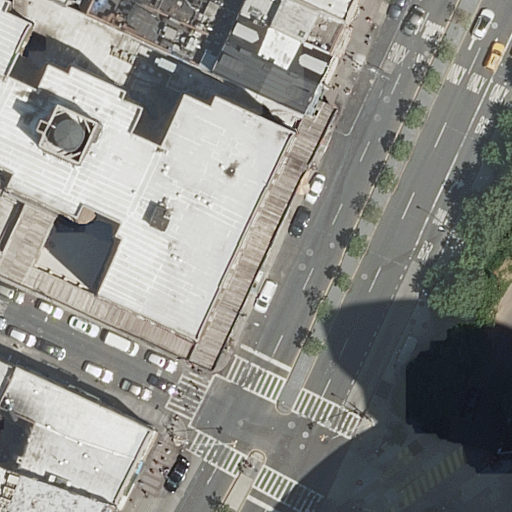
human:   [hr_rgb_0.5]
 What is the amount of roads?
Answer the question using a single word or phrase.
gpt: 15

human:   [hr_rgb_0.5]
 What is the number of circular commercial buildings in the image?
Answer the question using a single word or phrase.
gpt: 0

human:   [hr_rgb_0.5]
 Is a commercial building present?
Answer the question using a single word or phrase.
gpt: no

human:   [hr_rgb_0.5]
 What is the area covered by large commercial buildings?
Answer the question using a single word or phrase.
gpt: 0m2

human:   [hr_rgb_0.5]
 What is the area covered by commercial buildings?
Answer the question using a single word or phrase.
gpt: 0m2

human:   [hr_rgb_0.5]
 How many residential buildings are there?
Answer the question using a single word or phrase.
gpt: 9

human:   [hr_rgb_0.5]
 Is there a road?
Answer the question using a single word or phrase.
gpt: yes

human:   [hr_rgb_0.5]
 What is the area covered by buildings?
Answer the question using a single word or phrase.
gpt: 3754m2

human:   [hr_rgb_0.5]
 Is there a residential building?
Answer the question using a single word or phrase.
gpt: yes

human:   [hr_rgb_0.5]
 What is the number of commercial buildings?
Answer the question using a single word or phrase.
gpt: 0

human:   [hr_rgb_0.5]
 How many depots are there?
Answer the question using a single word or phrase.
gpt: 0

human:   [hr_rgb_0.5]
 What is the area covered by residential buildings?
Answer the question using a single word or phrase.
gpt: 3754m2

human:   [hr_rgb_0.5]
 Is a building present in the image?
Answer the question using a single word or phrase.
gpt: yes

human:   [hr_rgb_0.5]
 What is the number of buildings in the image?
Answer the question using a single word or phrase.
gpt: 9

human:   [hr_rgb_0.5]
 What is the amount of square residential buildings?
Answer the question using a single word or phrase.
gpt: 0

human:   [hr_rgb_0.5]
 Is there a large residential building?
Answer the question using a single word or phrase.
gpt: yes

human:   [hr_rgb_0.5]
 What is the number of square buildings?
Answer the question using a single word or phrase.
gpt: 0

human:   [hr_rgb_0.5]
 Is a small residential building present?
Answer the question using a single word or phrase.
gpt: yes

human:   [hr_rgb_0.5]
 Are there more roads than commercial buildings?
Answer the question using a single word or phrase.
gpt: yes

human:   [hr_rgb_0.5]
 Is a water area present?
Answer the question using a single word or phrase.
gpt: no

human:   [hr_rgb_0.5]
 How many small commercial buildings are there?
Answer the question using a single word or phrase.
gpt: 0

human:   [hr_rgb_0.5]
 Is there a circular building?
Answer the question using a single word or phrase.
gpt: no

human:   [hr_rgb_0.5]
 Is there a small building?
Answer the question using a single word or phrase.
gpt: yes

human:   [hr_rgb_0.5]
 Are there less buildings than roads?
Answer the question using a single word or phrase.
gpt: yes

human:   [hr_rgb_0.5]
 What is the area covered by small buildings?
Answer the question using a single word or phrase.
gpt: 43m2

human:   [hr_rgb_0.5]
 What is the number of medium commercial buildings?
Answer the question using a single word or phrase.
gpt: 0

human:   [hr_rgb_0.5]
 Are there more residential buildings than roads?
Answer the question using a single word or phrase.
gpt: no

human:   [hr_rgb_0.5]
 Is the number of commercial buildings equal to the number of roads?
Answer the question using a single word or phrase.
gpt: no

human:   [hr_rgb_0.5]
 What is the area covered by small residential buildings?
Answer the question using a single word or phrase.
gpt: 43m2

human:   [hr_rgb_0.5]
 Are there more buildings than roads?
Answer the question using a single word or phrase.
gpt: no

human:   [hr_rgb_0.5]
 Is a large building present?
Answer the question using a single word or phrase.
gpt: yes

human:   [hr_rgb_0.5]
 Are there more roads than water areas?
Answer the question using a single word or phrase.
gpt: yes

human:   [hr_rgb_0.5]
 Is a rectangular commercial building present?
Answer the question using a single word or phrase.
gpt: no

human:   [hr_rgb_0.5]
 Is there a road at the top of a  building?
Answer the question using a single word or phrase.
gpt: yes

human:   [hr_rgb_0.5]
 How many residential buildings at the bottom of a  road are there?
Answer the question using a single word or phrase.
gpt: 3

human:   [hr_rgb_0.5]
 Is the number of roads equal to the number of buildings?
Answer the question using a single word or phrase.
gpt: no

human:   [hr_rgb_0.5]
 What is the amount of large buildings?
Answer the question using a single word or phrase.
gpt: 2

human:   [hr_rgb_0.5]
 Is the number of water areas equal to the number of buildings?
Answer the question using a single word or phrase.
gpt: no

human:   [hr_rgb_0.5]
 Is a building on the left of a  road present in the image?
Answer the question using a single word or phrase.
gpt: yes

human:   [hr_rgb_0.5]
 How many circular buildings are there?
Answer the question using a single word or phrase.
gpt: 0

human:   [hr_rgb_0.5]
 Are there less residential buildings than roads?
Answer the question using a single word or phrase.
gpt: yes

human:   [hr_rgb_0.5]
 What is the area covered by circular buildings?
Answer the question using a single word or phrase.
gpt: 0m2

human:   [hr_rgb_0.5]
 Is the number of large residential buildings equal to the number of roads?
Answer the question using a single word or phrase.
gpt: no

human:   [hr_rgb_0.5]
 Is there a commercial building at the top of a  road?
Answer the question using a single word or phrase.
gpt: no

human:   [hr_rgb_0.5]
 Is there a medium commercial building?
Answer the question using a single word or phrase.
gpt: no

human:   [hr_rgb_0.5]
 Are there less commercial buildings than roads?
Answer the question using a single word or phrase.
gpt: yes

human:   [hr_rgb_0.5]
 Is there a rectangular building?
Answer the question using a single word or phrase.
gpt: yes

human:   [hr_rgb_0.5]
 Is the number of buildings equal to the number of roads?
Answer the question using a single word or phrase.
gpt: no

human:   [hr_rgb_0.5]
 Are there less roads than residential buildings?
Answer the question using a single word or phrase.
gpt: no

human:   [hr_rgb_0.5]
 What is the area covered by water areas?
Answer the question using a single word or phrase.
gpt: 0m2

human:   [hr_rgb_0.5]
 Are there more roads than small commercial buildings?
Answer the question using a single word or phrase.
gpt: yes

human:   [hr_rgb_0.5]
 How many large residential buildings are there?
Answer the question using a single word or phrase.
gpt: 2

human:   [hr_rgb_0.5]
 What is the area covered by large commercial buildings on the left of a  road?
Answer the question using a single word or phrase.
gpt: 0m2

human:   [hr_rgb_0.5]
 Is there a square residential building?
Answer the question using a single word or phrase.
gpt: no

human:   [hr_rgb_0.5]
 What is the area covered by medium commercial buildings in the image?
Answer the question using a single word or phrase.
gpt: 0m2

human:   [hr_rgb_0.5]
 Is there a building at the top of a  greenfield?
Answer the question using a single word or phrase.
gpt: no

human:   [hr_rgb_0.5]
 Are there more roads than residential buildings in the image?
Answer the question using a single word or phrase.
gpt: yes

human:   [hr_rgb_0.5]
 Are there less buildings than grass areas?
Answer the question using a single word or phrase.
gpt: no

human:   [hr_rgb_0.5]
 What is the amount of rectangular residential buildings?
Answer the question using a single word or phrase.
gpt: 7

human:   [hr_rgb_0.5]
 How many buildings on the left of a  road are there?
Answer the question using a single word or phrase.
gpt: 9

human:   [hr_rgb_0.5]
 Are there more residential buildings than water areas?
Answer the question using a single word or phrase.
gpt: yes

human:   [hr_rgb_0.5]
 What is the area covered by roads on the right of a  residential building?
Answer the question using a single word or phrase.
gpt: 0m2

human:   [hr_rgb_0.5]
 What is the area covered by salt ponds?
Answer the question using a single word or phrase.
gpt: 0m2

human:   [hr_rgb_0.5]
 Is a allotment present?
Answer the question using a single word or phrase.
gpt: no